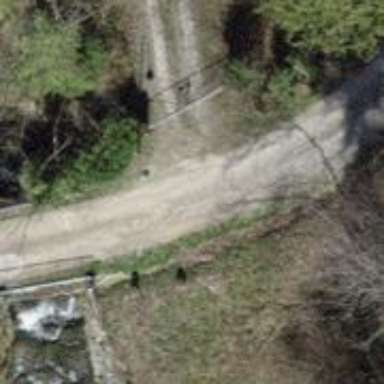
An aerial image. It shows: Unpaved unclassified road with bridge.